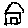
Label: house